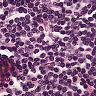
Metastatic tissue present: no